Interaction volume radius: 10 \u00c5
Interaction volume height: 10 \u00c5
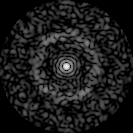
Disorder parameter: 0.8272